Question:
I am creating textfield for my text.
when i create its showing me a line attached to my text field.
i attached the image to this..
My code is
'''
-(void)createTextField{
if (([[UIDevice currentDevice]orientation]==UIDeviceOrientationLandscapeLeft)||([[UIDevice currentDevice]orientation]==UIDeviceOrientationLandscapeRight)) {
[text setFrame:CGRectMake(640, 15, 300,40)];
}
else {
[text setFrame:CGRectMake(390,15,300,50)];
}
text.font = [UIFont systemFontOfSize:20];
text.layer.cornerRadius = 20;
text.delegate=self;
[text setTextColor:[UIColor blackColor]];
text.alpha=1.0;
text.autocorrectionType = UITextAutocorrectionTypeNo;
text.returnKeyType=UIReturnKeySearch;
UIImageView *searchLogo = [[UIImageView alloc] initWithImage:[UIImage imageNamed:@"icon-search-black.png"]];
[text setLeftView:searchLogo];
[text setLeftViewMode:UITextFieldViewModeAlways];
[searchLogo release];
text.contentVerticalAlignment = UIControlContentVerticalAlignmentCenter;
text.borderStyle=UITextBorderStyleRoundedRect;
[text setBackgroundColor:[UIColor whiteColor]];
[text setHidden:NO];
[self addSubview:text];
[text becomeFirstResponder];
}
'''
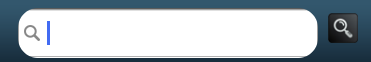
Answer: It must be the 'borderStyle' kicking in i.e.
'''
text.borderStyle = UITextBorderStyleRoundedRect;
'''
You can use 'UITextBorderStyleNone' as you've customized the border style using 'cornerRadius'.